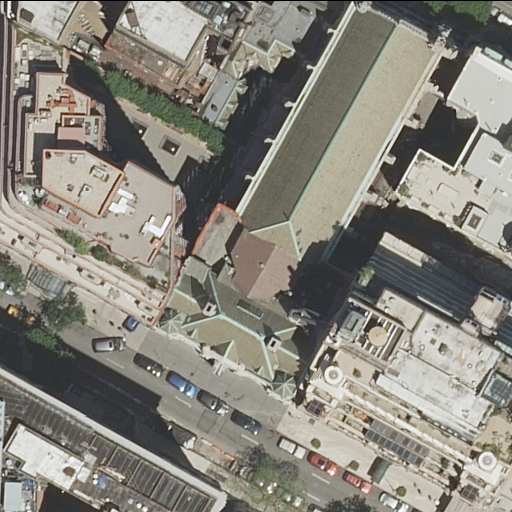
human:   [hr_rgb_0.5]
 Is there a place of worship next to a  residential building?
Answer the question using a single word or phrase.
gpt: yes

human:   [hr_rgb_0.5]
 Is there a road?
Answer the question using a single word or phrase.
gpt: yes

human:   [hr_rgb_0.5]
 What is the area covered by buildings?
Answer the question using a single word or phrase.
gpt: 3264m2

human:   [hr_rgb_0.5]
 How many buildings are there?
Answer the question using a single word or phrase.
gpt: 8

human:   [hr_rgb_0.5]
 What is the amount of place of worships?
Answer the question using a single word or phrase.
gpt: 1

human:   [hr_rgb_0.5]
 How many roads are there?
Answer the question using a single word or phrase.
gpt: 1

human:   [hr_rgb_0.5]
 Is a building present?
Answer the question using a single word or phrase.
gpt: yes

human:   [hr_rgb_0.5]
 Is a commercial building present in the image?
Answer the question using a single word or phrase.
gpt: no

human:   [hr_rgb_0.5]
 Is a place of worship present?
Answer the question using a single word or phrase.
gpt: yes

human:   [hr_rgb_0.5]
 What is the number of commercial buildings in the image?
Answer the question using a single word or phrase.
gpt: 0

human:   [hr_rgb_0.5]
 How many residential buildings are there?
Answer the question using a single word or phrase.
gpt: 7

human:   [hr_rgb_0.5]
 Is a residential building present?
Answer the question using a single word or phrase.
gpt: yes

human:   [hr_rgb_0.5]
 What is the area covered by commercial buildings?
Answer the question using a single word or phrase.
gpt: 0m2

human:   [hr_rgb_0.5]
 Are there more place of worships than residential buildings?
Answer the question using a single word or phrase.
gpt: no

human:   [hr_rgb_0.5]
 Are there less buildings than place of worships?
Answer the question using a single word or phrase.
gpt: no

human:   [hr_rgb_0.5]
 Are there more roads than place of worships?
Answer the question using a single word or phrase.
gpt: no

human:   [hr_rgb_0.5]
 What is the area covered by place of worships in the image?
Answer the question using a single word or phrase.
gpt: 2059m2

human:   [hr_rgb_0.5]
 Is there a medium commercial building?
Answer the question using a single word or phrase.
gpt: no

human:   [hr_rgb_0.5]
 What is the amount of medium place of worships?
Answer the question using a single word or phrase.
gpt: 0

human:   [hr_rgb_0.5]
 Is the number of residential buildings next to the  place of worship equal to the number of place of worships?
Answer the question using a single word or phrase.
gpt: no

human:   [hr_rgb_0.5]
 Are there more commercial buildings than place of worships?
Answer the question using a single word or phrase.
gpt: no

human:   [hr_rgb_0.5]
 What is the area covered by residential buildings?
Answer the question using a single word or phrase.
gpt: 1205m2

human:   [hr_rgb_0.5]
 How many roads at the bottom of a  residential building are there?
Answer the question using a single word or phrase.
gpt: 1

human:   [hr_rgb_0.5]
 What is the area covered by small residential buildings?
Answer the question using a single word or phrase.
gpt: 11m2

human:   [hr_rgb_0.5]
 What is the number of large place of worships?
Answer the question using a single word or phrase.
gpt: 1

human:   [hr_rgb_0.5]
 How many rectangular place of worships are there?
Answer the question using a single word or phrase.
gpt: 0

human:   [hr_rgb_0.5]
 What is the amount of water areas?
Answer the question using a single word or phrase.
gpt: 0

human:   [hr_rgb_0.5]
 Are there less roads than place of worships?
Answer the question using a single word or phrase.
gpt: no

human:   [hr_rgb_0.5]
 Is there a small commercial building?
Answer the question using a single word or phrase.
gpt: no

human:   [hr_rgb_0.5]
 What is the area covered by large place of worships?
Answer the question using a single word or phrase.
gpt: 2059m2

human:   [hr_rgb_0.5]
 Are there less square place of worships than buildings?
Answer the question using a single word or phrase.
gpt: yes

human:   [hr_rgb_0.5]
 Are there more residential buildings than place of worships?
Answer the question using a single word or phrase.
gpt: yes

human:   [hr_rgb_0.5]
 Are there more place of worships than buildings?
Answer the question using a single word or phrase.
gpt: no

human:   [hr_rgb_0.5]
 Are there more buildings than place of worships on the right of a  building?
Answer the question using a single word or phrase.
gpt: yes

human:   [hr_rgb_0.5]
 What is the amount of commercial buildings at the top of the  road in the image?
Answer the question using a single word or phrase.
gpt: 0

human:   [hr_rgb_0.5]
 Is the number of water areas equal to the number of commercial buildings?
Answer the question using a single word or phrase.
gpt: yes

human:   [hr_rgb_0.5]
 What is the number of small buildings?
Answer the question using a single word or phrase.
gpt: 2

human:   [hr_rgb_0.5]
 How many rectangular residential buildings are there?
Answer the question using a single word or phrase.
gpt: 4

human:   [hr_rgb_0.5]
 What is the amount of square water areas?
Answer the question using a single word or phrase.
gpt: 0

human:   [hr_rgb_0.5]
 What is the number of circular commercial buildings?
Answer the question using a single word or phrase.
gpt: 0

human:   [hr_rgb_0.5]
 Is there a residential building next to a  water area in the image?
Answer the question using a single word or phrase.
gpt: no

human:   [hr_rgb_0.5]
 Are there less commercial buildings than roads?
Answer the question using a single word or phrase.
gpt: yes

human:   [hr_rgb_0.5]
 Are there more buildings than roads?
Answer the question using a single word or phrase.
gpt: yes

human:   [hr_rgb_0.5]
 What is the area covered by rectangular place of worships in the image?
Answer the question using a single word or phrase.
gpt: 0m2

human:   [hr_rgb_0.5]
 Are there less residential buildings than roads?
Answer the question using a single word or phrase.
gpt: no

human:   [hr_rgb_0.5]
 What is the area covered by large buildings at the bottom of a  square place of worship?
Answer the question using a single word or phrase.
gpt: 0m2

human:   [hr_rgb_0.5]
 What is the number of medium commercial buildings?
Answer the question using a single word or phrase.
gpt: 0

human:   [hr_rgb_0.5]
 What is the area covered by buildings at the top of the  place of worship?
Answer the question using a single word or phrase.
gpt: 279m2

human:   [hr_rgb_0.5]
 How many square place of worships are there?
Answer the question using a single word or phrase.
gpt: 0

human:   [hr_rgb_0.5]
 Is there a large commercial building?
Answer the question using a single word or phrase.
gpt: no

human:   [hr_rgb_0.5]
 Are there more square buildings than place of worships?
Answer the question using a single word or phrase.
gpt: no

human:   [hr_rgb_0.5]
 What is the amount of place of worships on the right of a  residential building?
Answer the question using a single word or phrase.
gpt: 1

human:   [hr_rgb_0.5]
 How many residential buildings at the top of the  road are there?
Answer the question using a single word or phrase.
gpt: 4

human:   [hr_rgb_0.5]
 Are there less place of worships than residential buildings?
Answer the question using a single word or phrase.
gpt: yes

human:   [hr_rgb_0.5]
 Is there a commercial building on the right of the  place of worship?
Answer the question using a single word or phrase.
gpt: no

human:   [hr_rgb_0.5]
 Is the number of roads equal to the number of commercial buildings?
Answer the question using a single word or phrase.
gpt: no

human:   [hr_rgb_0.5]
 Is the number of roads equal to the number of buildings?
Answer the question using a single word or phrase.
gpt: no

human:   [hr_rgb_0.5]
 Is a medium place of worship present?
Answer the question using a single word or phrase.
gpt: no

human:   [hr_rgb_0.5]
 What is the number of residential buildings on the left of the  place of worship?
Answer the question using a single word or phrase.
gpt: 3

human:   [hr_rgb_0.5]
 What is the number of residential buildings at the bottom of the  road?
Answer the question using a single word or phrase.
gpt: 2

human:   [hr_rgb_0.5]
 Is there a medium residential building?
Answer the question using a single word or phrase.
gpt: yes

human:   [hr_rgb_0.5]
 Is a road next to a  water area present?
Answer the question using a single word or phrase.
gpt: no

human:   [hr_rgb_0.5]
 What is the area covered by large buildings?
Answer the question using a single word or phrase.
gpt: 2059m2

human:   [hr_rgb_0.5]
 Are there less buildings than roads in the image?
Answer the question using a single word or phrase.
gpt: no